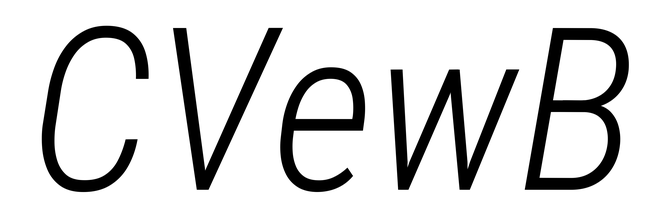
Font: Roboto-Italic_Condensed_Light_Italic